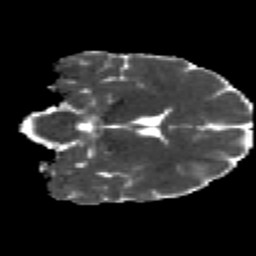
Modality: MD
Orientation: coronal
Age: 24
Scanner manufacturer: siemens
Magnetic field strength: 3 T
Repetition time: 2.2 s
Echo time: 0.084 s